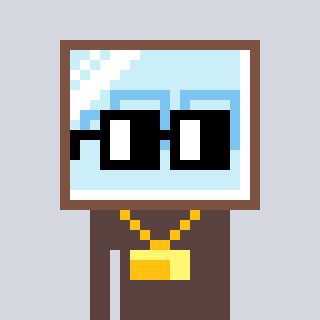
a pixel art character with square black glasses, a mirror-shaped head and a darkbrown-colored body on a cool background